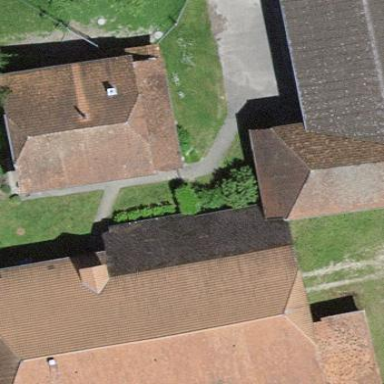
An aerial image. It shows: Residential building.